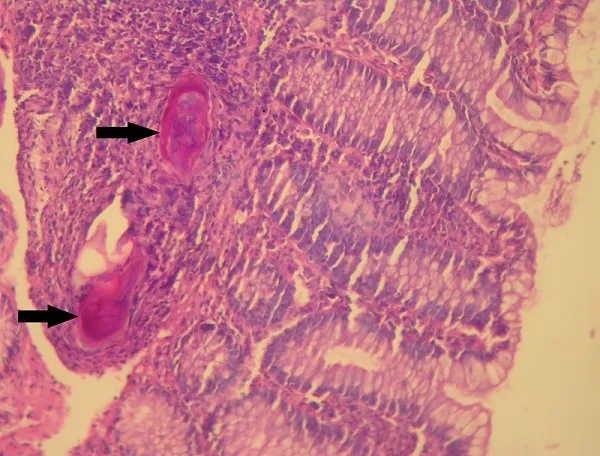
Histological section showing two schistosoma eggs in the colonic submucosa (black arrows) (hematoxylin and eosin, magnification x 200).
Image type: pathology (h&e)